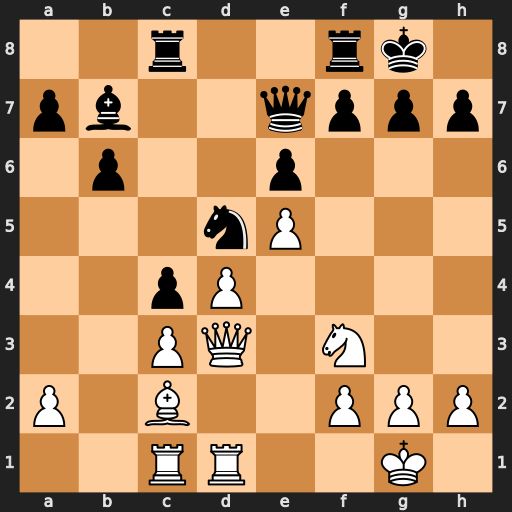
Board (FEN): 2r2rk1/pb2qppp/1p2p3/3nP3/2pP4/2PQ1N2/P1B2PPP/2RR2K1
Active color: w
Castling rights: -
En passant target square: -
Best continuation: Qxh7#